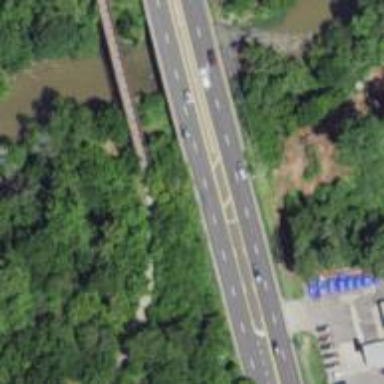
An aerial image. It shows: Primary highway bridge.